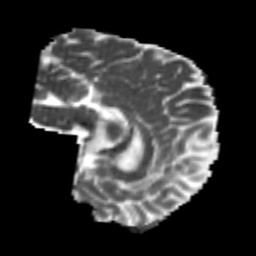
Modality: MD
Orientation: sagittal
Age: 23
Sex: male
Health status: healthy
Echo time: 0.074 s